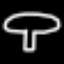
Label: mushroom